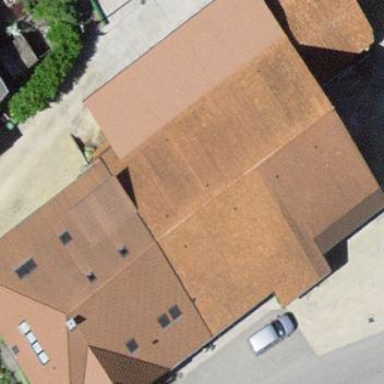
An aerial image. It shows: Farm building.